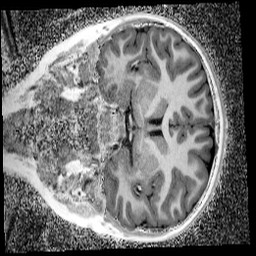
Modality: UNIT1_denoised
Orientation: coronal
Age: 9
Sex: female
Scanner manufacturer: siemens
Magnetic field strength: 3 T
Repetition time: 4 s
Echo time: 0.00299 s